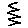
Label: zigzag